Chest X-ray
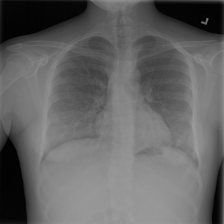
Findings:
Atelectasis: negative
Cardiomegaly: negative
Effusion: negative
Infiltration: negative
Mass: negative
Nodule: positive
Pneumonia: negative
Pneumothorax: negative
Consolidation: negative
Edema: negative
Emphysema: negative
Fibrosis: negative
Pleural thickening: negative
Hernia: negative